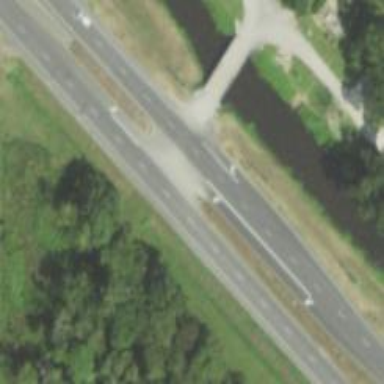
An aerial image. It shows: Asphalt road designated as trunk highway.